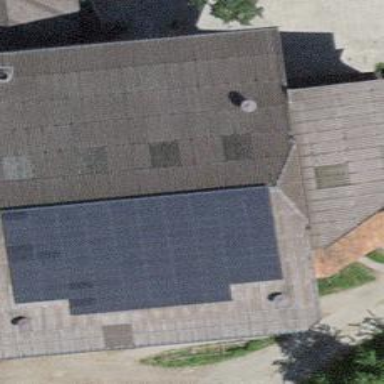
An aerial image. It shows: Solar photovoltaic panel generator.